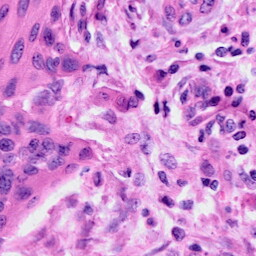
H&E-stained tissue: Cervix